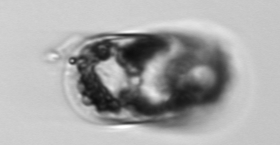
Label: Guinardia_flaccida